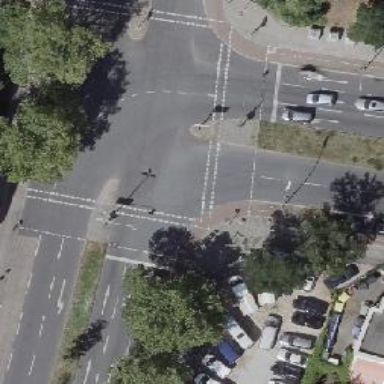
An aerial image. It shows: Traffic island located on footway.